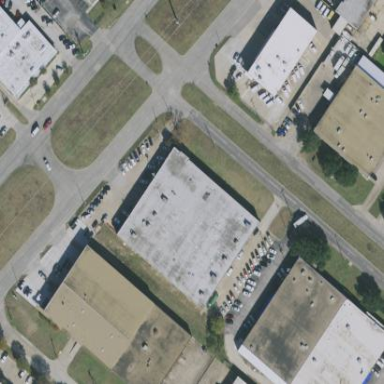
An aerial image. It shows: Warehouse.